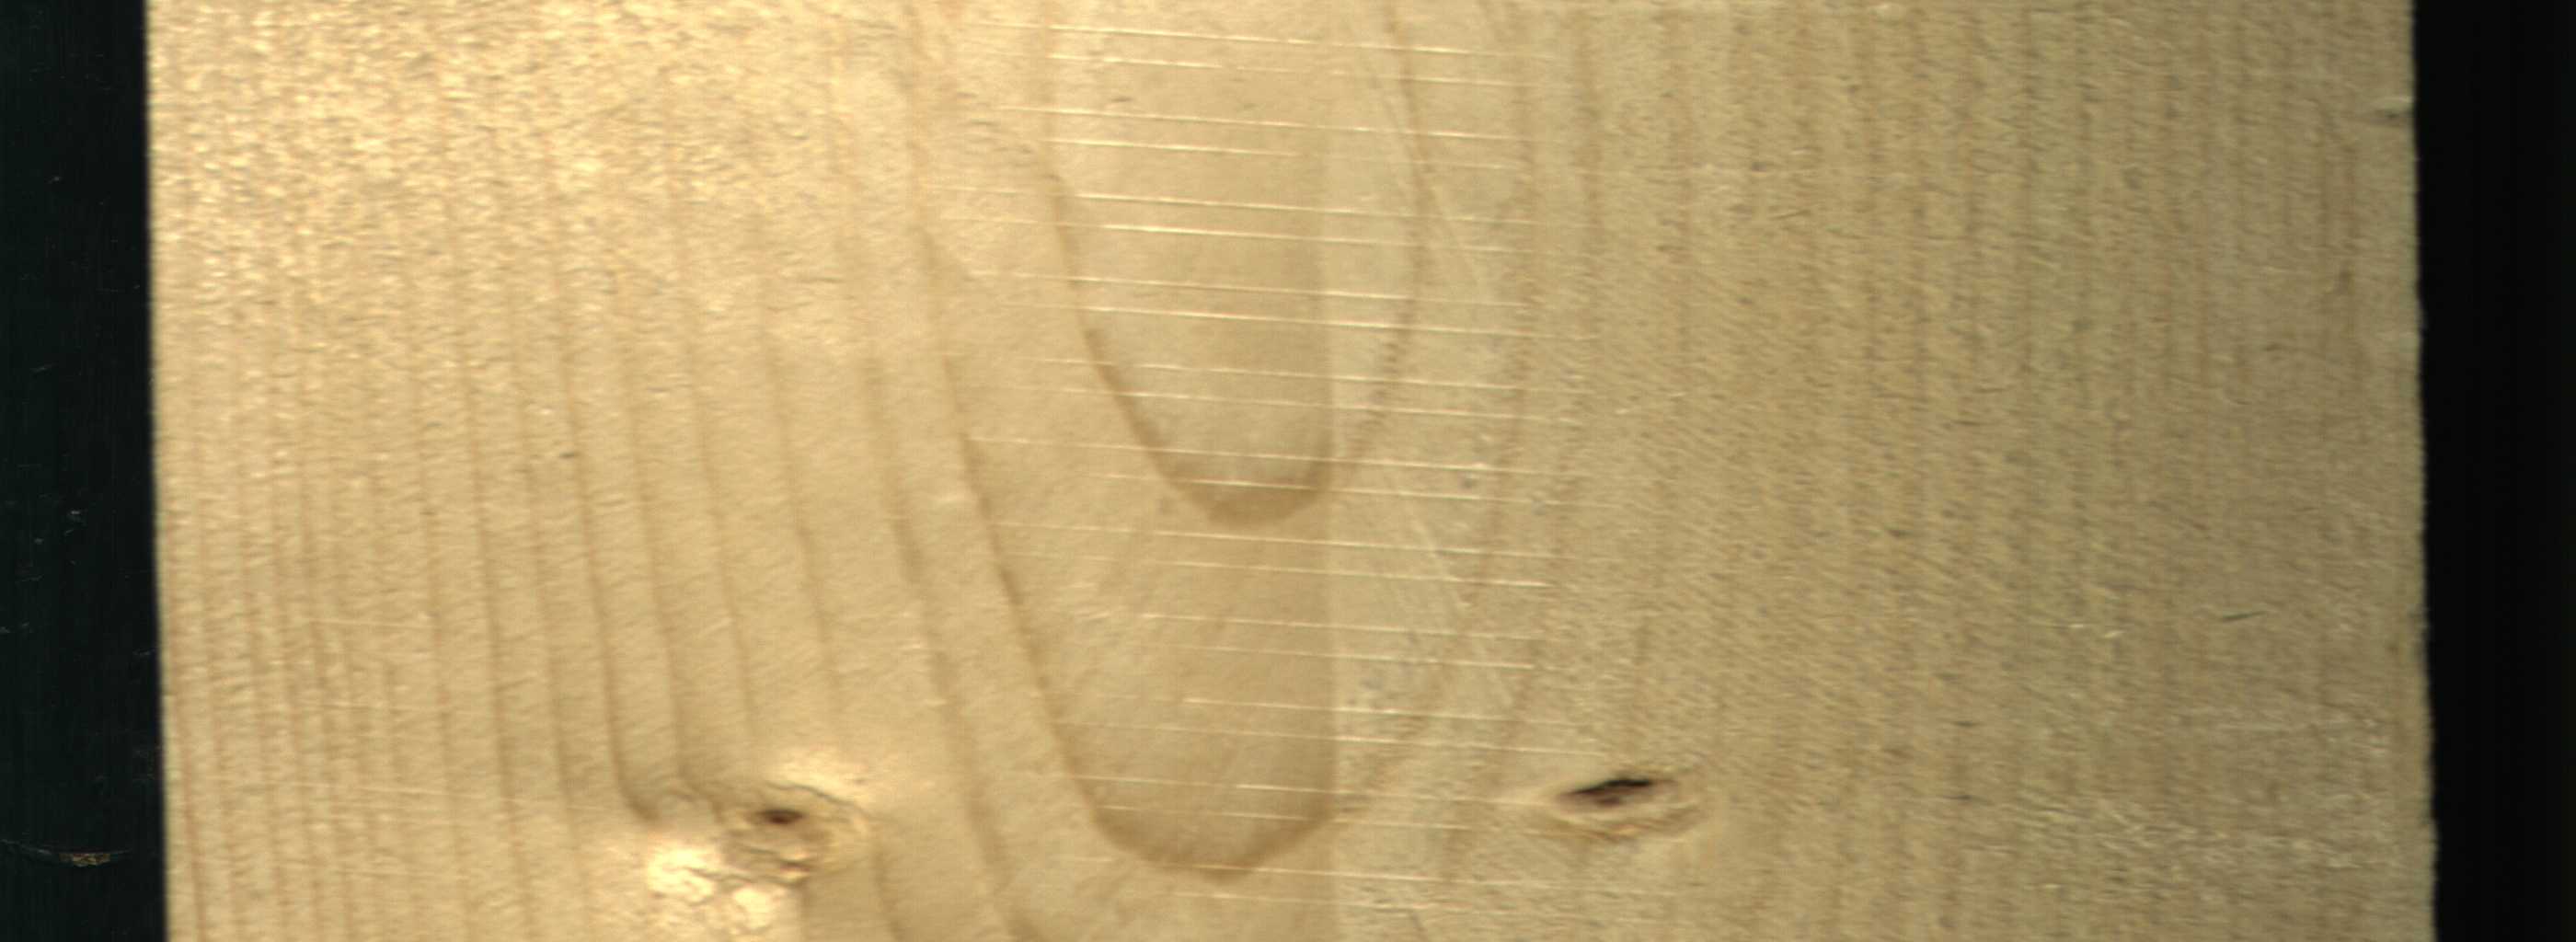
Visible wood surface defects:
Dead_Knot
Live_Knot